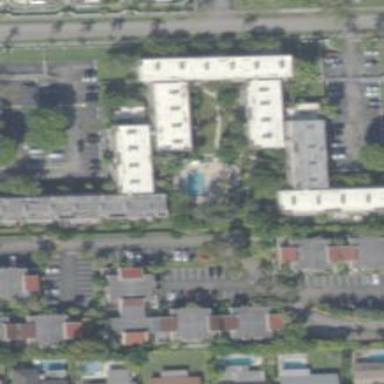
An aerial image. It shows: Condominium in residential area.